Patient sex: M
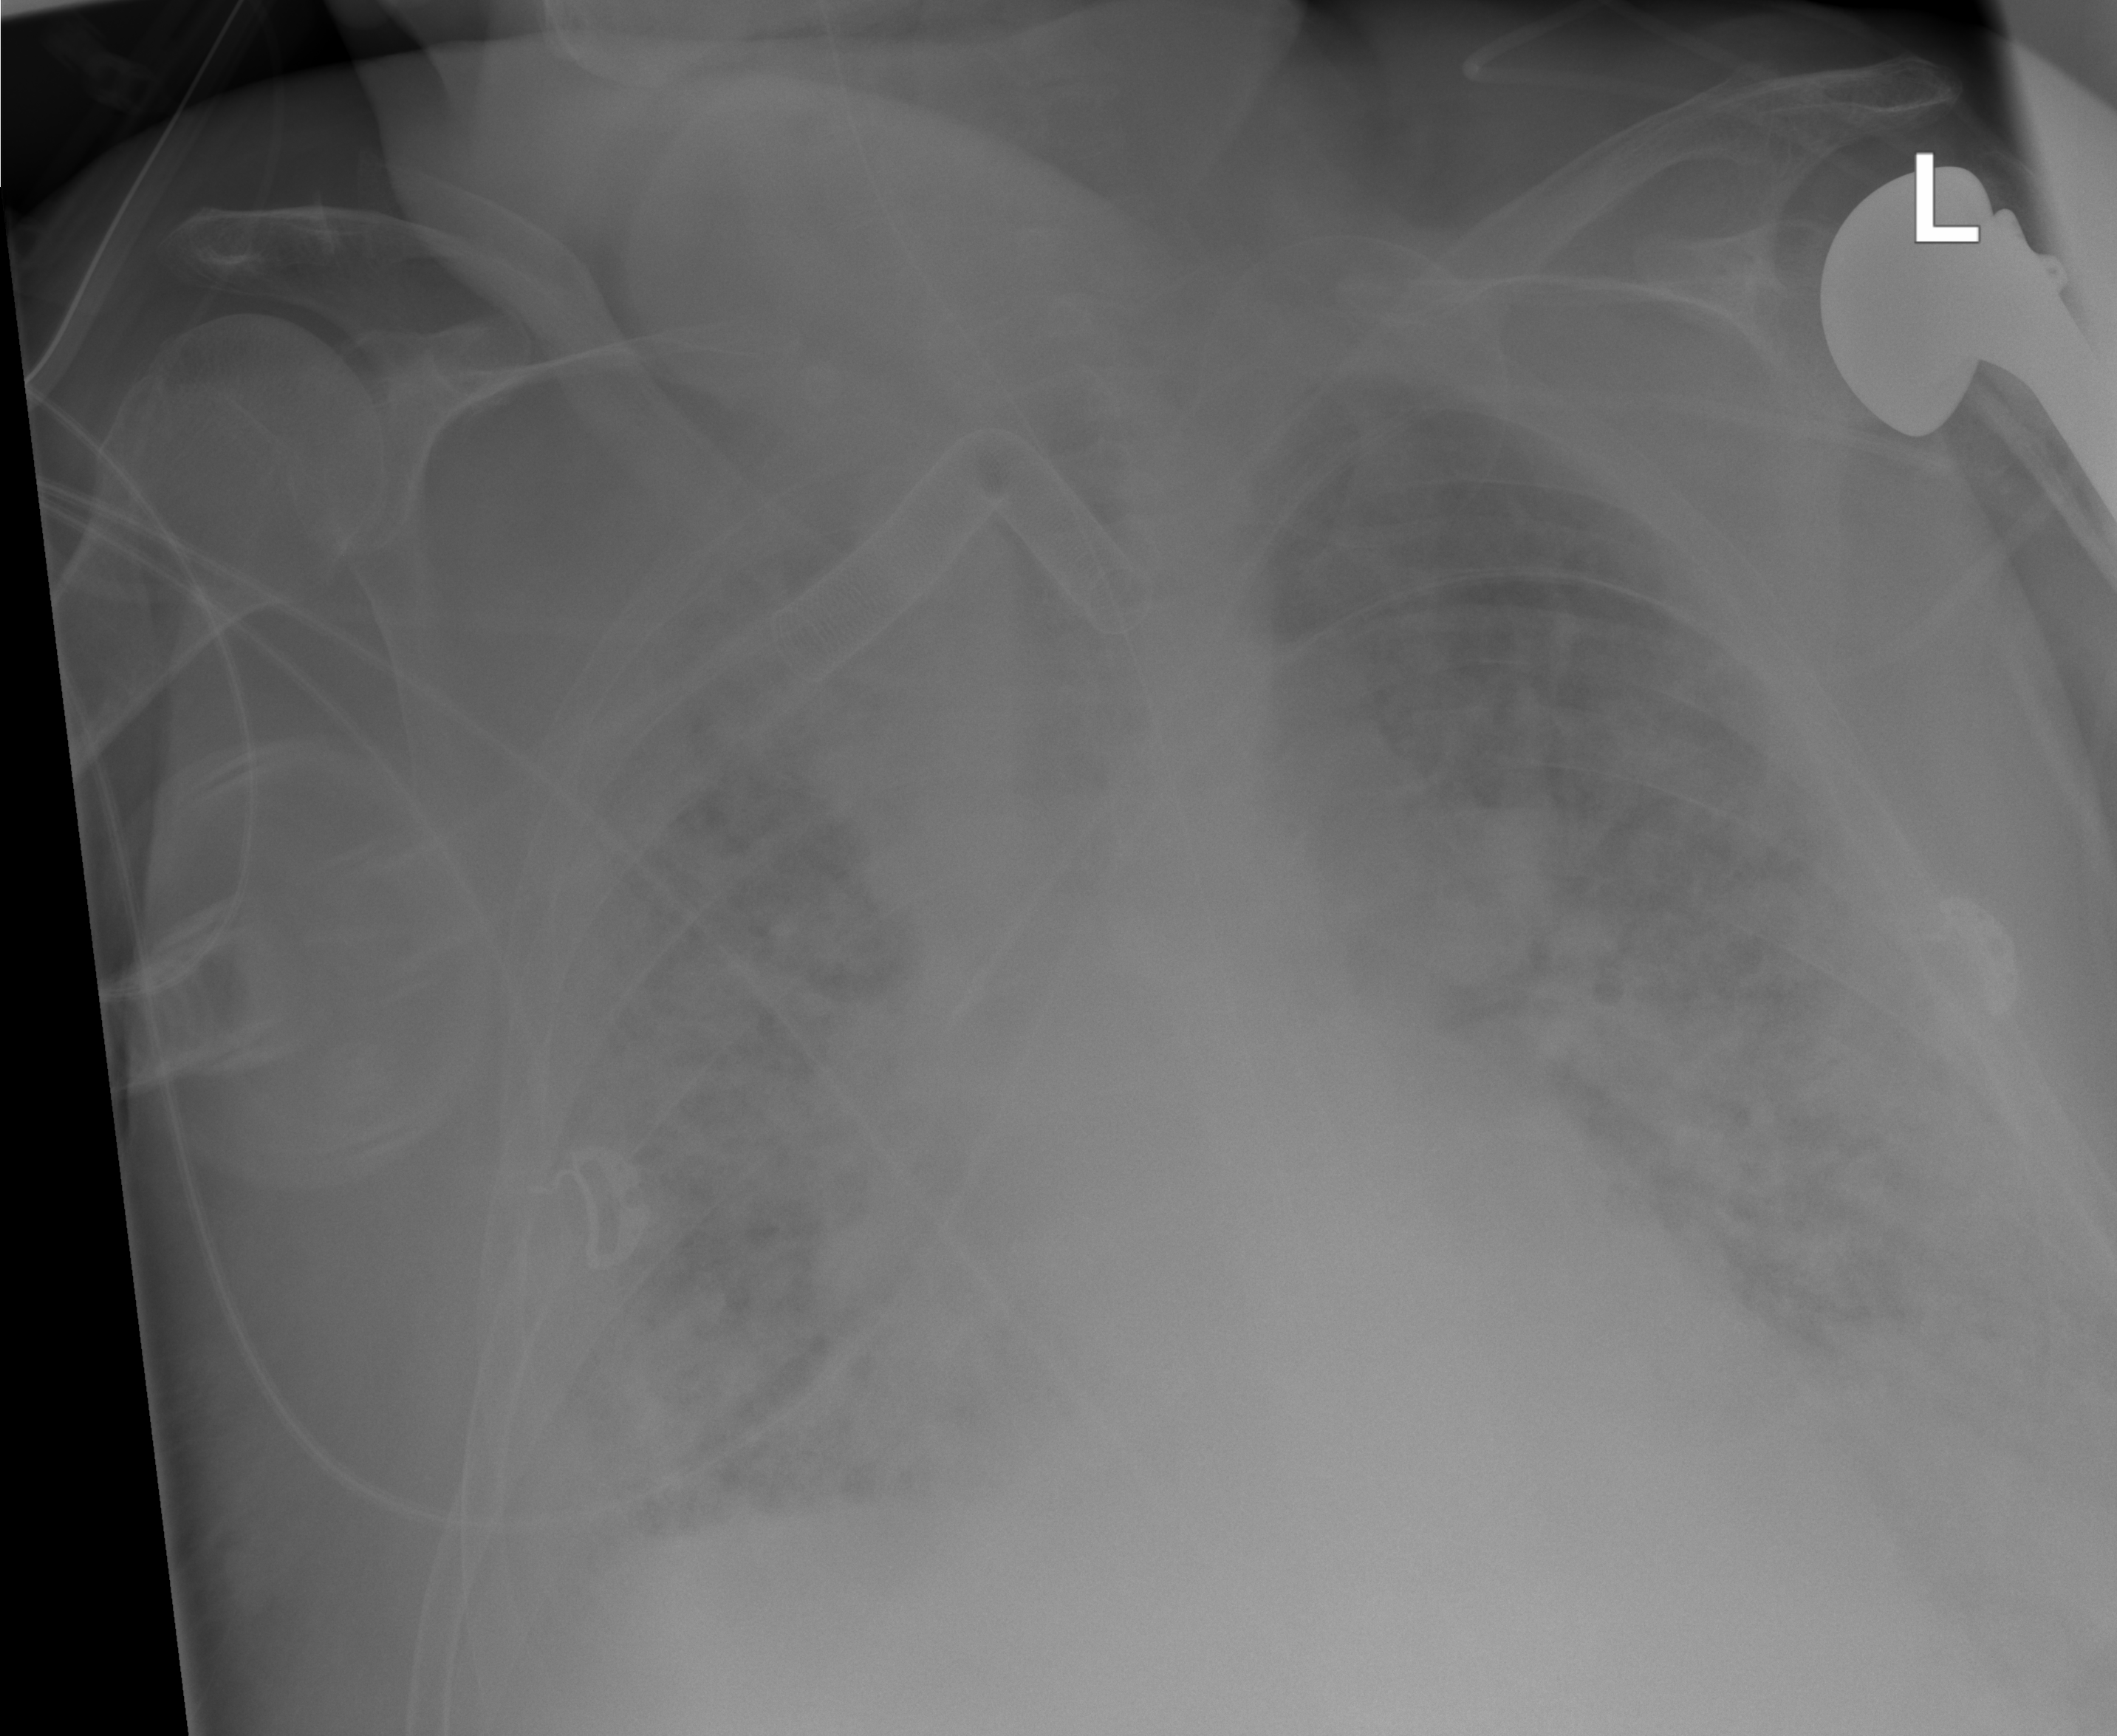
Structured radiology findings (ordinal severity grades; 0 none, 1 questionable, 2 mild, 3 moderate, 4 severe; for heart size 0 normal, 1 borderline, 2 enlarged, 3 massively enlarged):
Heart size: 0
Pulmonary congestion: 4
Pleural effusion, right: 2
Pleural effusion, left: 2
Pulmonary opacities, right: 3
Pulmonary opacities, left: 3
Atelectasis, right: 3
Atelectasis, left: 3